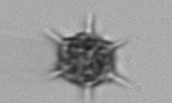
Label: Dictyocha